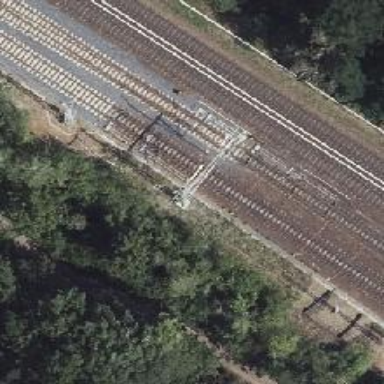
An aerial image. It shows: Railway track with contact lines for electrification.